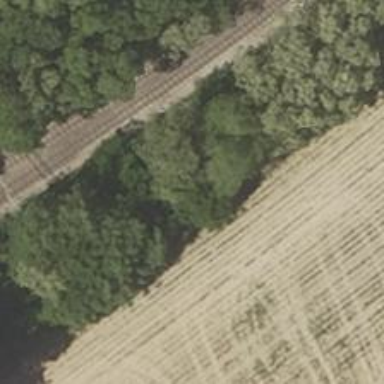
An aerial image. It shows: Row of deciduous broadleaved trees.